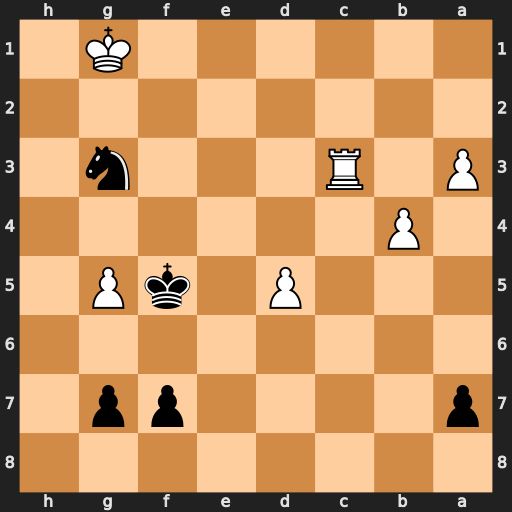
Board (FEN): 8/p4pp1/8/3P1kP1/1P6/P1R3n1/8/6K1
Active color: b
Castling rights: -
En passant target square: -
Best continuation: Ne2+ Kf2 Nxc3